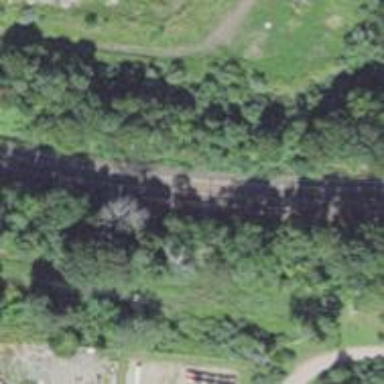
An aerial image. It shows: Railway with electrified contact lines.